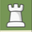
Piece: wR